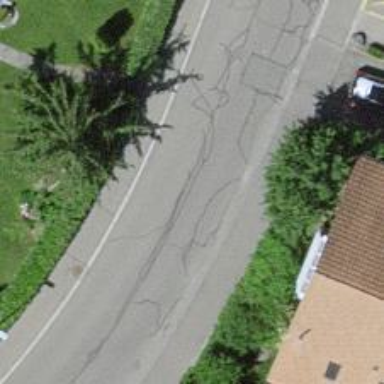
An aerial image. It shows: Residential road with asphalt surface. Both sides have sidewalks.